Question: I have a problem with the asynchrony of nodejs. Hope you can help me.
'''
exports.DeviceInfo = function(req, res, next) {
var nets = req.body.networks;
db.collection("device", function(err, deviceConf) {
var detected_beacons = [];
if (!err) {
for (var i = 0; i < nets.length; i++) {
deviceConf
.find({
"data.number": nets[i]
})
.toArray(function(errFind, saver) {
if (!errFind && saver) {
saver.forEach(function(disp) {
var detected = {};
detected.address = disp.address;
detected_beacons.push(detected);
console.log(detected_beacons);
});
}
});
}
console.log(detected_beacons);
res.json(detected_beacons);
} else {
console.error(err);
res.status(500);
res.json({
message: "Couldn't connect to database"
});
}
});
};
'''
If I write some logs, we could see which is the problem. The detected_beacons is being returned before the for clause. I want to be returned in order to be full of data. I have read about callbacks and promises but I don't know how to use them in my code.

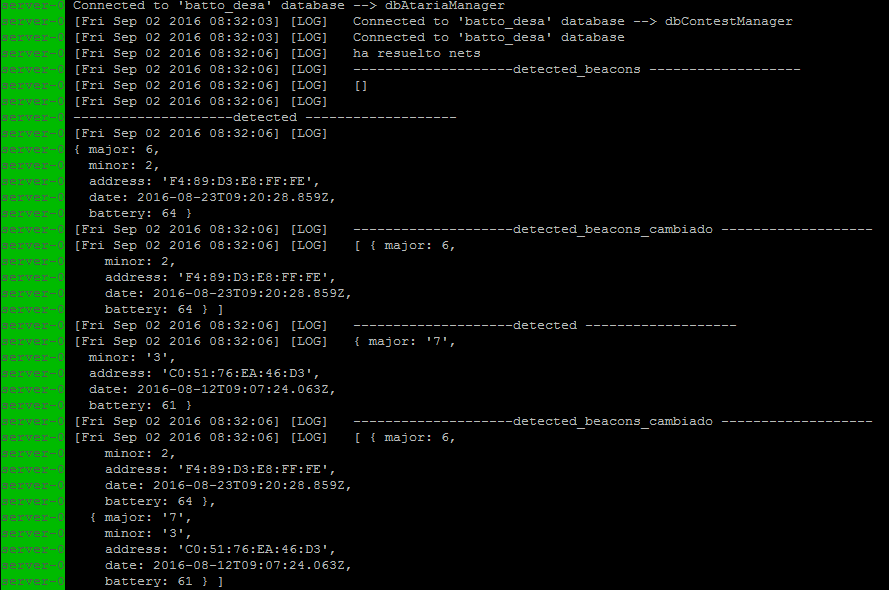
Answer: Try this code. you cannot do a for loop concerning callback functions.
'''
exports.DeviceInfo= function(req,res,next){
var nets = req.body.networks;
db.collection("device", function(err, deviceConf){
var detected_beacons = [];
var netSize = nets.length;
var beaconsLoop = function(i) {
deviceConf.find({"data.number" : nets[i]}).toArray(function(errFind, saver){
if (!errFind && saver){
var saverSize = saver.length;
saver.forEach(function(disp){
var detected = {};
detected.address = disp.address;
detected_beacons.push(detected);
saverSize--;
if (saverSize == 0) {
if (i != netSize - 1) {
i++;
beaconsLoop(i);
} else {
res.json(detected_beacons);
}
}
});
}
});
};
if (!err){
if (netSize > 0) beaconsLoop(0);
} else {
console.error(err);
res.status(500);
res.json({message:"Couldn't connect to database"});
}
});
'''
};